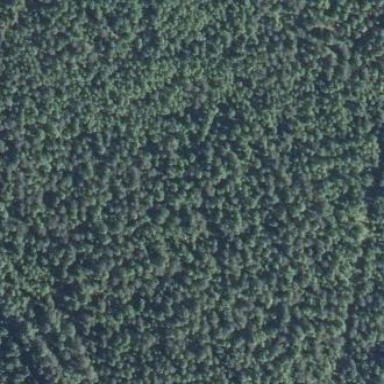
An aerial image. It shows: Woodland with needle-leaved trees.